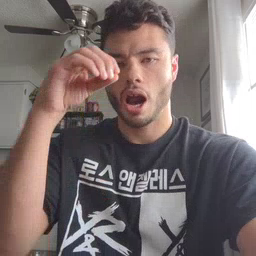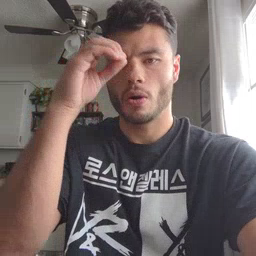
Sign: owl